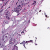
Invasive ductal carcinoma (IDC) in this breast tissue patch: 1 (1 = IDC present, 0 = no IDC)